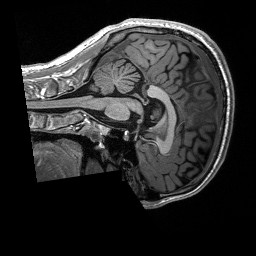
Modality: T1w
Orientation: sagittal
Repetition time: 8 s
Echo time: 0.066 s